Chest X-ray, AP view. Patient: 35 years old, sex M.
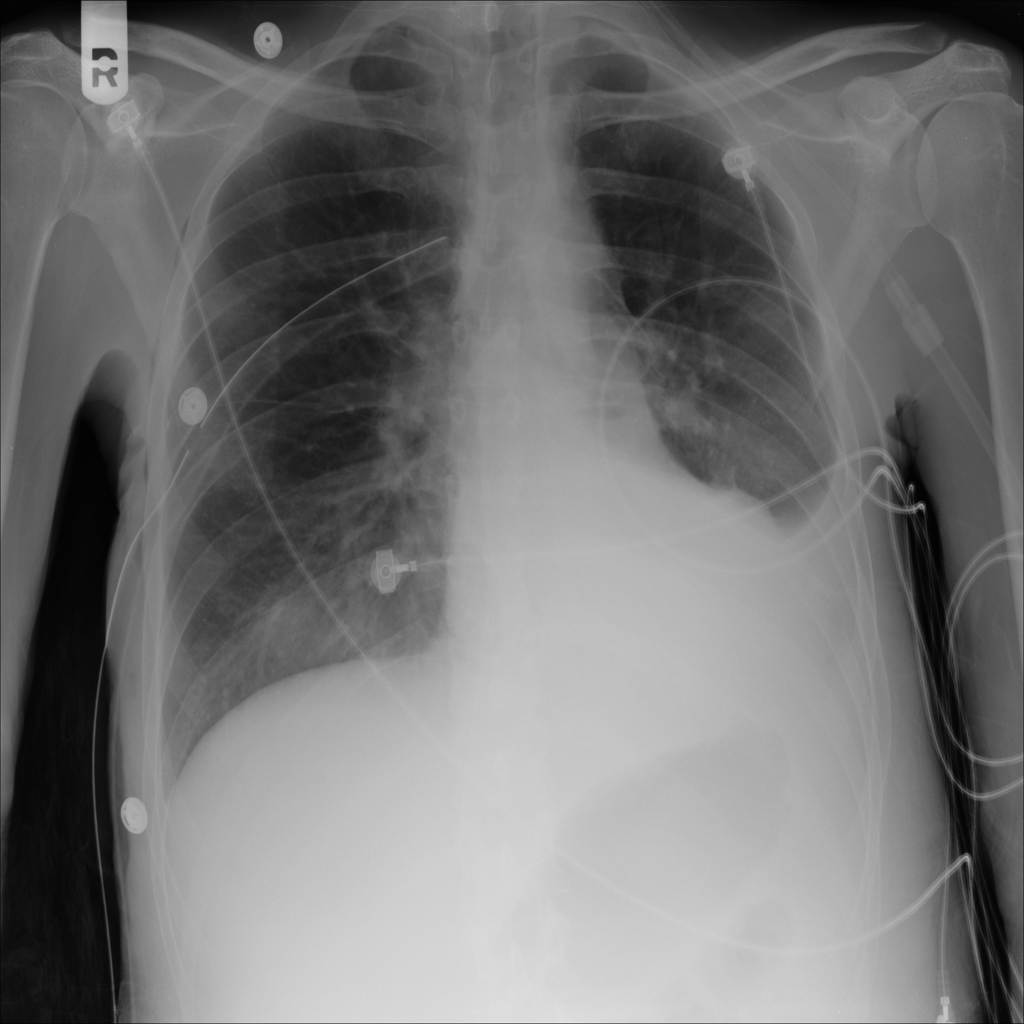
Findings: Effusion, Emphysema